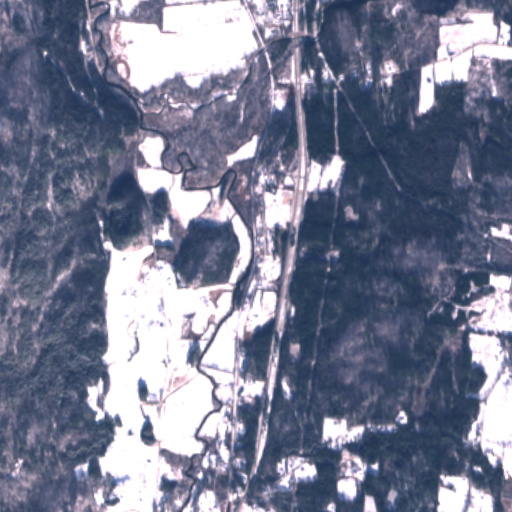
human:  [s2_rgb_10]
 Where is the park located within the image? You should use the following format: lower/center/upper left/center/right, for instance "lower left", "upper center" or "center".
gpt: The park is located in the center of the image.
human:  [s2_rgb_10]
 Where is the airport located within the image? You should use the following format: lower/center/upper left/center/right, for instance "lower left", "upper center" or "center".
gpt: There is no airport in the image.